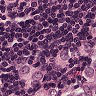
Metastatic tissue present: yes